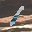
Label: 1